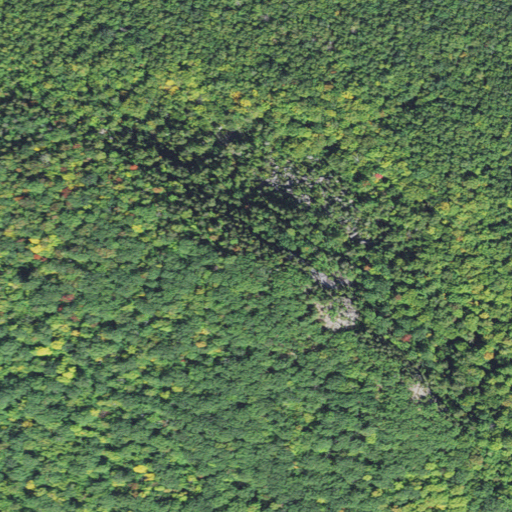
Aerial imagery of mountain in New Hampshire named Birch Hill containing deciduous forest and mixed forest